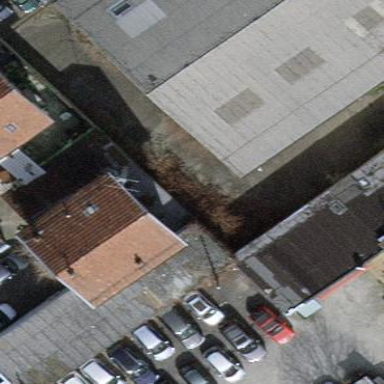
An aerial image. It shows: View of roof of building.